Question: I'm looking for a way to send a stylish email with javamail.
When I say stylish I mean a header (image) then some text on the middle, and then a footer with some information. It should be like a standard welcome template mail that many companies use.
I've tried sending messages with attached images and so on with MultiPart, but what I'm looking for seems to be more advanced, and I can't find any good example on the web.
Just so you understand what I mean here's an example image:
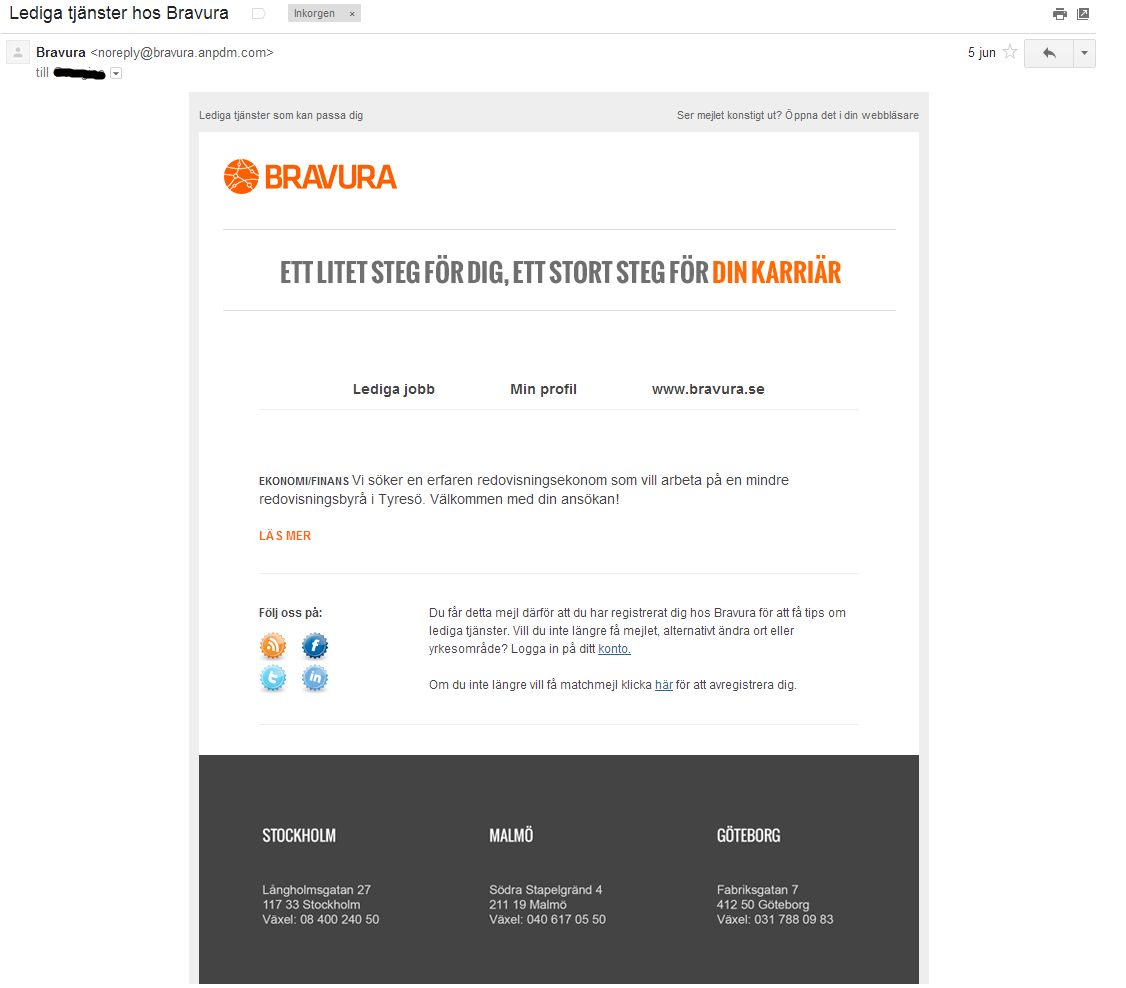
Answer: Start with this JavaMail FAQ entry:
- <URL>